Question: we are using 'tundra' theme. Getting a hard time to find style sheet definition to 'digit.form.filteringselect', especially to that drop down list area and selected text style
## UPDATE
Can anyone tells me what css class in charge of the dropdown menu stylesheet? I need to know because I think this drop down menu can overcome the IE7 z-index issue, I have this <URL> to describe previous issue and believe knowing how this dojo component rendered may help me find a clue to fix that issue. Thanks.
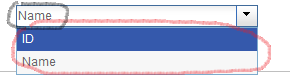
Answer: If you use firefox or chrome, use the built-in console to find out. Generally all it takes is right-click an element and choose the option "Inspect Element" (or "Inspect element with firebug" if you have firebug installed).
You can do that for example by going to <URL> and right clicking on the item you want to spy on, then click "Inspect Element"
The items you mention are controlled by the following classes :
- for the text in the textbox : .tundra .dijitTextBox .dijitInputInner, .tundra .dijitTextBox .dijitInputInner- for an option of the drop-down menu : .claro .dijitMenu .dijitMenuItem td, .claro .dijitComboBoxMenu .dijitMenuItem
However, these are generic classes used all over the place, so you DON'T want to override them in the theme directly. Instead, go through the theming tutorial at <URL>, as there are many things to know about theming.
You should also read the documentation of CssStateMixin at <URL>, in order to understand the classes dojo adds to widgets when you mouseover them, etc...
Good luck !